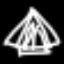
Label: diamond